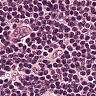
Metastatic tissue present: no